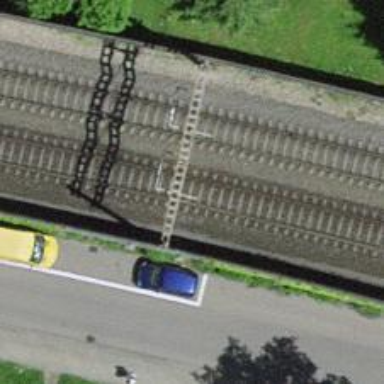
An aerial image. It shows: Single-track electrified railway with contact line.